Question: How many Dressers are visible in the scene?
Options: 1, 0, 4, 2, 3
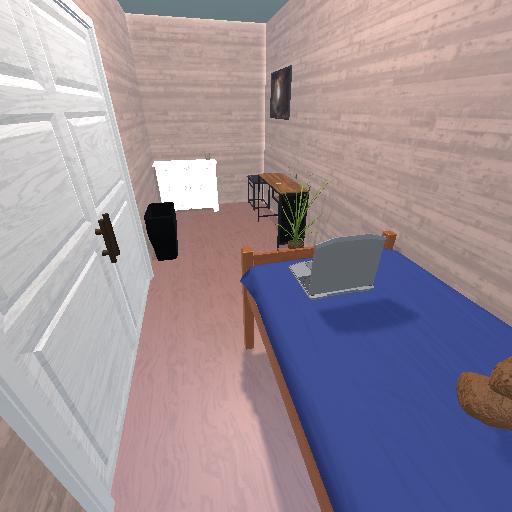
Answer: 1